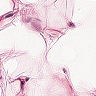
Metastatic tissue present: no